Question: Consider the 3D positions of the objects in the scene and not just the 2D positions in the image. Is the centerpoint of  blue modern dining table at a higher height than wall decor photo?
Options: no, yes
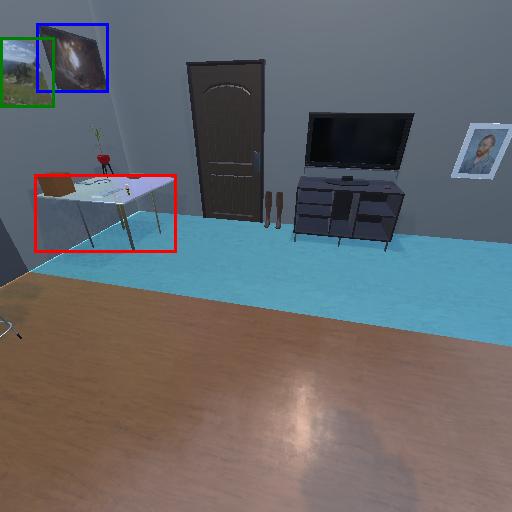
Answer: no